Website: bh-photo
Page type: store-pickup
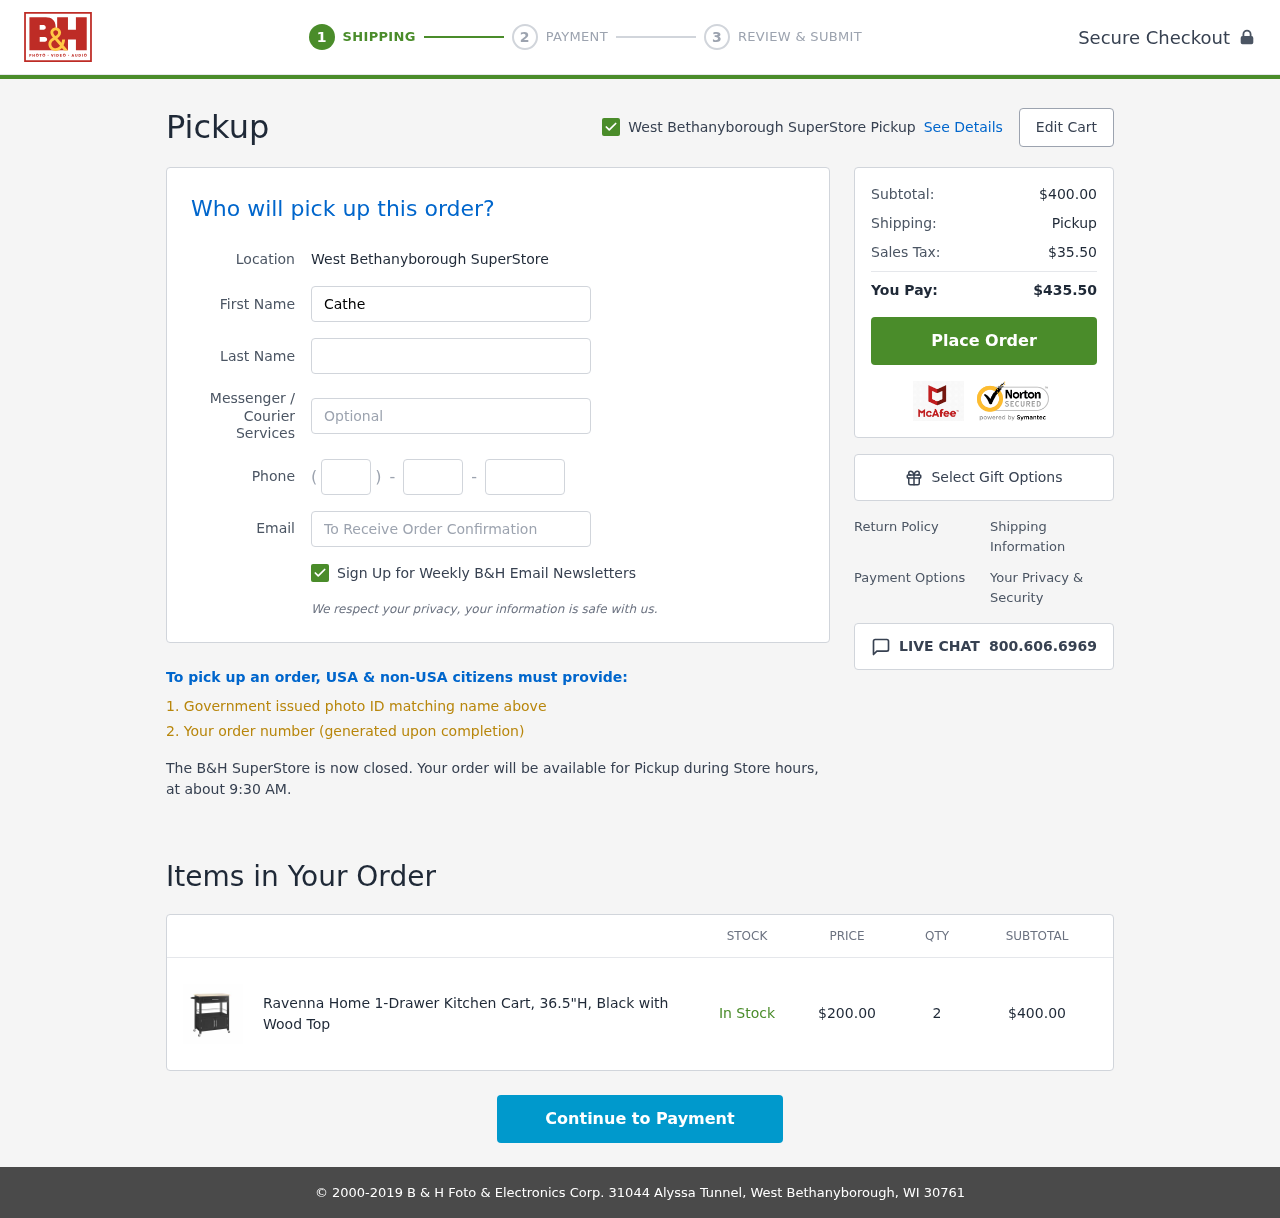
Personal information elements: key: PII_EMAIL
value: catherine_allen@hotmail.com
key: PII_FIRSTNAME
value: Catherine
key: PII_LASTNAME
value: Allen
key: PII_LOCATION1_CITY
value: West Bethanyborough SuperStore Pickup
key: PII_LOCATION1_CITY
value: West Bethanyborough SuperStore
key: PII_PHONE_AREA
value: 533
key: PII_PHONE_PREFIX
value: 999
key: PII_PHONE_SUFFIX
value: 2610
Product elements: key: PRODUCT1_NAME
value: Ravenna Home 1-Drawer Kitchen Cart, 36.5"H, Black with Wood Top
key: PRODUCT1_PRICE
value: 200
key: PRODUCT1_QUANTITY
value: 2
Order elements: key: ORDER_SUBTOTAL
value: $400.00
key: ORDER_TAX
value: $35.50
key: ORDER_TOTAL
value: $435.50